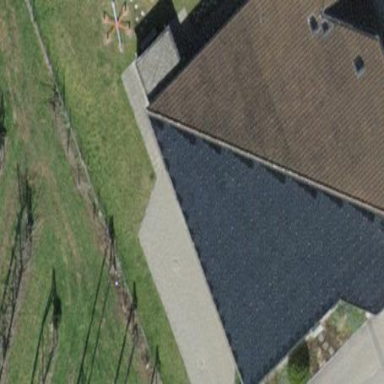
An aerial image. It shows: Church which is place of worship.